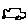
Label: car